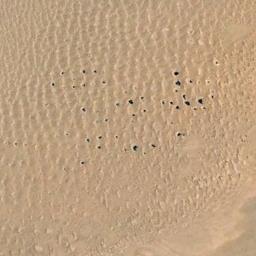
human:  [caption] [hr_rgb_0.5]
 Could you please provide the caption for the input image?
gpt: The yellow desert is full of sparse plants .

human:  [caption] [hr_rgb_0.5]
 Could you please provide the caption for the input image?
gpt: There are some bare rocks in this desert .

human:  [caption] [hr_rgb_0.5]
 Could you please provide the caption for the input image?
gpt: This is a yellow desert with wavy stripes with some dark green chaparral .

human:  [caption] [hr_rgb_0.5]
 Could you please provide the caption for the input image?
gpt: The desert has yellow soil and some small dunes and some plants are also in the desert .

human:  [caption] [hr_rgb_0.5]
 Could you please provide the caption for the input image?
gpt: A yellow sandy desert with some bushes .